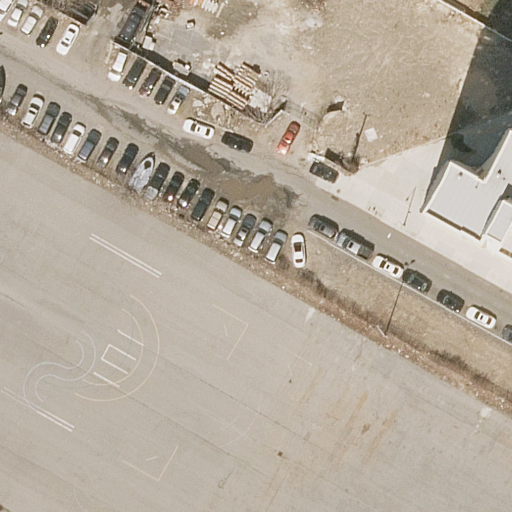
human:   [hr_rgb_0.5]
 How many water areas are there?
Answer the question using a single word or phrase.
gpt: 0

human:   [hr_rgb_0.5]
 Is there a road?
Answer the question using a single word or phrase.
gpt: yes

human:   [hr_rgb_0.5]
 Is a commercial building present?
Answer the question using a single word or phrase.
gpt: no

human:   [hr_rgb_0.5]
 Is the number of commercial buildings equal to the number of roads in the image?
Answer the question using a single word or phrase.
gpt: no

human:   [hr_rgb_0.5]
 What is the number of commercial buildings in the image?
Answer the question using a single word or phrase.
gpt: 0

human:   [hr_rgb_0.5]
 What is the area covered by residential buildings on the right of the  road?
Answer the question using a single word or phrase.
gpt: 2816m2

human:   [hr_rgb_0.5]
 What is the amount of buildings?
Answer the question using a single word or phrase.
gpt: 2

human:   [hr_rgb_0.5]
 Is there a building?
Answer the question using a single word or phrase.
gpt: yes

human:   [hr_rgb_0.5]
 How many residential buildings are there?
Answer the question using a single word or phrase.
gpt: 2

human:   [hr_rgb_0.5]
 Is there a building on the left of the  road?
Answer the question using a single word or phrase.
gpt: no

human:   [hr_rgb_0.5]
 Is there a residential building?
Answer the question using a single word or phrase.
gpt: yes

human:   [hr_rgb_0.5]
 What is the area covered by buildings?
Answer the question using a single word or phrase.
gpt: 3064m2

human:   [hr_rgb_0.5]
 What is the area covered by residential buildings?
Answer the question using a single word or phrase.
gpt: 3064m2

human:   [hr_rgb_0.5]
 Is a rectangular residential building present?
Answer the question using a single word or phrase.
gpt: yes

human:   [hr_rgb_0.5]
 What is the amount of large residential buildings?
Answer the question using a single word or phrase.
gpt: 1

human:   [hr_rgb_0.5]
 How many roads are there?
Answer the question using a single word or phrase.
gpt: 1

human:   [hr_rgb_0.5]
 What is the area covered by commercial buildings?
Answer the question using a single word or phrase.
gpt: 0m2

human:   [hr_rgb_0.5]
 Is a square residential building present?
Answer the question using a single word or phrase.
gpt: no

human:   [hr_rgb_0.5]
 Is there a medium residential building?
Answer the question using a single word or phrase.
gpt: yes

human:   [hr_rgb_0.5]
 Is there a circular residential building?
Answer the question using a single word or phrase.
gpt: no

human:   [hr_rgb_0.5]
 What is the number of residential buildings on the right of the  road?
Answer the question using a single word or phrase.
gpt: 1

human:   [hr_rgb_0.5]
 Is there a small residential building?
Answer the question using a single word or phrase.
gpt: no

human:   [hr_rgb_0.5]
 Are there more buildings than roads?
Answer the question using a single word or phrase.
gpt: yes

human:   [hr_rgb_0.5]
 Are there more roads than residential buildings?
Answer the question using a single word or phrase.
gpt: no

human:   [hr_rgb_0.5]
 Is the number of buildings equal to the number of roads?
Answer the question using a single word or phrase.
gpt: no

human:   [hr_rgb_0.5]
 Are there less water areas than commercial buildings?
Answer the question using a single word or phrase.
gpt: no

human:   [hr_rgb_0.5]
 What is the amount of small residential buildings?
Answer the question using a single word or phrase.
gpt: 0

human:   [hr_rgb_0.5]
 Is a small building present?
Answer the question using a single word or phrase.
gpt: no

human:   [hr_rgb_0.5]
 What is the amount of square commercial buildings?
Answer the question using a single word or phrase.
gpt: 0

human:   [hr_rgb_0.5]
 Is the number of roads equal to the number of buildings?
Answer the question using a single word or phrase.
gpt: no

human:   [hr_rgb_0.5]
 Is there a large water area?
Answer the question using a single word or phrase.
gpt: no

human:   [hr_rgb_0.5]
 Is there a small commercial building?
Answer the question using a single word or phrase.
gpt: no

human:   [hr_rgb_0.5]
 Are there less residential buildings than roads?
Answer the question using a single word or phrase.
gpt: no

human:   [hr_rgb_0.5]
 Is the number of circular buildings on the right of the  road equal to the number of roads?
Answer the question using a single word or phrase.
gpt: no

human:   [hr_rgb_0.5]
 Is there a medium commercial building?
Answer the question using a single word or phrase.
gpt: no

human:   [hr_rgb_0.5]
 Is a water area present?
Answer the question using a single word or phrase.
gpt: no

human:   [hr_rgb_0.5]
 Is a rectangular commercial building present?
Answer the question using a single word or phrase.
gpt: no

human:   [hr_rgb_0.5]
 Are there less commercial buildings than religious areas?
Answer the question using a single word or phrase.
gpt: no

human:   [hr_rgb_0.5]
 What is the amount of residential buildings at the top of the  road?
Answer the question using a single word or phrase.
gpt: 1

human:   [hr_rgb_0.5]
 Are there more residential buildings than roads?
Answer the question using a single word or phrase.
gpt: yes

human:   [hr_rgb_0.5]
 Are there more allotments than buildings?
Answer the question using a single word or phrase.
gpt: no

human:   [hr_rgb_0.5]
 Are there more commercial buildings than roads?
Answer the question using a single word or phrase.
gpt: no

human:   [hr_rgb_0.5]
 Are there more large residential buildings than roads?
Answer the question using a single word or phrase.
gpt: no

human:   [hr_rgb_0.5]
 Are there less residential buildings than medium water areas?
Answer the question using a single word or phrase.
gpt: no

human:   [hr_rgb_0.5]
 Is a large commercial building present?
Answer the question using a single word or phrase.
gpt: no

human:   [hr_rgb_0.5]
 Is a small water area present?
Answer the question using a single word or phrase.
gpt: no

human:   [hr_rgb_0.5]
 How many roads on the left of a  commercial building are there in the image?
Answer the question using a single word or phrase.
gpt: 0

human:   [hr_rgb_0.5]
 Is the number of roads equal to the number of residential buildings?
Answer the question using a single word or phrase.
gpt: no

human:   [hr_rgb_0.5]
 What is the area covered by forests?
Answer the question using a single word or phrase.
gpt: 0m2

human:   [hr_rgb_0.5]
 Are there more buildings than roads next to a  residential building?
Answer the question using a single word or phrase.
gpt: yes

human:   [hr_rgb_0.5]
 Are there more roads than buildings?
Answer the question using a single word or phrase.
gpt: no

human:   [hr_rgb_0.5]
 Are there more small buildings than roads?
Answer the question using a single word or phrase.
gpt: no

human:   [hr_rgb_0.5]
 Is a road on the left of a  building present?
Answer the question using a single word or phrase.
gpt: yes

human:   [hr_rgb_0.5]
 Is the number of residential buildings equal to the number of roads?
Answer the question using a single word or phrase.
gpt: no

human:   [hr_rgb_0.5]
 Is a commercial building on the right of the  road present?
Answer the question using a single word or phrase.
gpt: no

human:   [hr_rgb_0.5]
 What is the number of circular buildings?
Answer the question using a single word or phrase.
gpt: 0

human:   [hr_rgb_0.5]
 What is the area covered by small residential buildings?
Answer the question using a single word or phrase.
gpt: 0m2

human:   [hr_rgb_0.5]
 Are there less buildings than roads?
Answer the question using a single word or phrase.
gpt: no

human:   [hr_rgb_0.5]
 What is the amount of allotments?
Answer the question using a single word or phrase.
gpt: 0

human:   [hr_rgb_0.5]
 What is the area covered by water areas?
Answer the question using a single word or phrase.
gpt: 0m2

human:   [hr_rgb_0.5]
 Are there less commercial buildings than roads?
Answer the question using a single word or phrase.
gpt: yes

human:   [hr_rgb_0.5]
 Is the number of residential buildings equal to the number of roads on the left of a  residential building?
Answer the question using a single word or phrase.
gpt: no

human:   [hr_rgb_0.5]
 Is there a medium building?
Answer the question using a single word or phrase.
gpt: yes

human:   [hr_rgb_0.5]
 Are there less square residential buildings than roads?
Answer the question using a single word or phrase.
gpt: yes